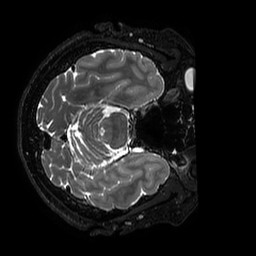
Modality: T2w
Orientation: axial
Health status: ill
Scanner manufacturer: philips
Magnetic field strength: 3 T
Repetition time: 2.5 s
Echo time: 0.331 s